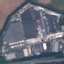
Land use / land cover class: Industrial